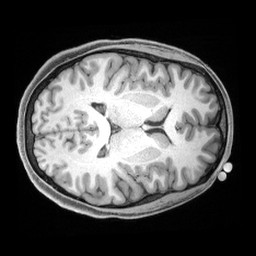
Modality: T1w
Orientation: axial
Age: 20
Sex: female
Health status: healthy
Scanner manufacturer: siemens
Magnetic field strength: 3 T
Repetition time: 2.4 s
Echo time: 0.00194 s